Question: I want to plot a "fitted" mixed models regression by plotting predicted/fitted values and a regression line for each condition with SE's included. Unfortunately, the SE is not plotted (although I do think that the grey shading of the legend indicates that it is processed).
'newdat' contains the data to plot the predicted values (geom_point); 'nd' contains the data needed to plot the lines via geom_smooth().
'''
newdat <- structure(list(v0 = c(55L, 90L, 30L, 23L, 74L, 48L, 25L, 25L,
60L, 69L, 55L, 41L, 34L, 41L, 53L, 76L, 72L, 64L, 34L, 37L, 75L,
21L, 26L, 14L, 24L, 19L), treatment = structure(c(2L, 1L, 1L,
2L, 2L, 1L, 2L, 1L, 2L, 1L, 1L, 2L, 2L, 1L, 1L, 2L, 1L, 2L, 2L,
1L, 2L, 1L, 1L, 2L, 2L, 1L), .Label = c("hc", "nhc"), class = "factor"),
cse = c(2, 2, 6, 6, -4, -4, 5, 5, -4, -4, -3, -3, -2, -2,
3, 3, 2, 2, -4, -4, -7, -7, 4, 4, 2, 2), dv280 = structure(c(28.5954553607209,
29.0010807407473, 0.820231380215773, 3.35865456461513, 49.8359456217717,
24.461804847022, 6.23032836368822, 0.772936154511909, 41.8150506885472,
31.9089377911506, 25.2183508293096, 29.203718756273, 23.4674396239055,
18.5277638674685, 14.<PHONE>, 38.9009660948022, 22.6178239314942,
33.7517449606509, 26.9191029554161, 20.5609256858118, 55.5863616856965,
20.0644146304084, 2.85339319855906, 1.65402829619576, 10.8349022942953,
3.82267888202684), .Dim = c(26L, 1L), .Dimnames = list(c("1",
"2", "3", "4", "5", "6", "7", "8", "11", "12", "13", "14",
"15", "16", "17", "18", "19", "20", "21", "22", "23", "24",
"25", "26", "27", "28"), NULL)), plo = c(18.2940632968672,
8.70682874092615, -9.57004073754051, -7.05295432875793, 35.2691733515267,
14.2687966060566, -3.12208622604343, -8.52627071371677, 30.1788256344375,
18.2506947724591, 14.8705702665525, 20.3644901882128, 15.3980231727933,
10.4235410902273, 3.52894178176158, 22.3750340692014, 7.67201979003711,
21.2004011925819, 16.8945364920955, 10.6654316626679, 39.1117560188314,
4.71896161593837, -5.54649636719771, -8.03839072475669, 3.25706574634023,
-4.38303434571468), phi = c(38.8968474245745, 49.2953327405684,
11.2105034979721, 13.7702634579882, 64.4027178920167, 34.6548130879875,
15.5827429534199, 10.0721430227406, 53.4512757426569, 45.5671808098421,
35.5661313920666, 38.0429473243332, 31.5368560750176, 26.6319866447097,
24.7792783746264, 55.4268981204031, 37.5636280729513, 46.3030887287198,
36.9436694187367, 30.4564197089558, 72.0609673525617, 35.4098676448784,
11.2532827643158, 11.3464473171482, 18.4127388422504, 12.0283921097684
), tlo = c(18.2877068225676, 8.70360144639113, -9.57634287064189,
-7.05924355454202, 35.2646774598802, 14.2623725847359, -3.12908722334489,
-8.53331173874155, 30.1731979587424, 18.2458999214011, 14.8642422705033,
20.3570830595245, 15.3899100922942, 10.4154628193239, 3.52277889155111,
22.371071031997, 7.6676378822382, 21.1951836536363, 16.8880045983016,
10.6588146263129, 39.1077806378248, 4.71469379607788, -5.55429056032973,
-8.04514630529966, 3.24842694535383, -4.39101280006747),
thi = c(38.9032038988741, 49.2985600351034, 11.2168056310734,
13.7765526837723, 64.4072137836632, 34.6612371093081, 15.5897439507213,
10.0791840477654, 53.456903418352, 45.5719756609001, 35.5724593881158,
38.0503544530215, 31.5449691555168, 26.6400649156131, 24.7854412648369,
55.4308611576074, 37.5680099807502, 46.3083062676655, 36.9502013125306,
30.4630367453107, 72.0649427335683, 35.4141354647389, 11.2610769574479,
11.3532028976912, 18.4213776432368, 12.0363705641212)), .Names = c("v0",
"treatment", "cse", "dv280", "plo", "phi", "tlo", "thi"), row.names = c(1L,
2L, 3L, 4L, 5L, 6L, 7L, 8L, 11L, 12L, 13L, 14L, 15L, 16L, 17L,
18L, 19L, 20L, 21L, 22L, 23L, 24L, 25L, 26L, 27L, 28L), class =
"data.frame")
nd <- structure(list(v0 = c(55L, 90L, 30L, 23L, 74L, 48L, 25L, 25L,
60L, 69L, 55L, 41L, 34L, 41L, 53L, 76L, 72L, 64L, 34L, 37L, 75L,
21L, 26L, 14L, 24L, 19L), treatment = structure(c(2L, 1L, 1L,
2L, 2L, 1L, 2L, 1L, 2L, 1L, 1L, 2L, 2L, 1L, 1L, 2L, 1L, 2L, 2L,
1L, 2L, 1L, 1L, 2L, 2L, 1L), .Label = c("hc", "nhc"), class = "factor"),
cse = c(0, 0, 0, 0, 0, 0, 0, 0, 0, 0, 0, 0, 0, 0, 0, 0, 0,
0, 0, 0, 0, 0, 0, 0, 0, 0), dv280 = structure(c(32.0471186922315,
32.4527440722579, 11.1752213747477, 13.713644559147, 42.9326189587504,
17.5584781840008, 14.8594866924648, 9.4020944832885, 34.911724025526,
25.0056111281293, 20.0408558320436, 24.0262237590071, 20.0157762923948,
15.0761005359579, 19.3316050754599, 44.0784610920682, 26.0694872630048,
37.2034082921615, 20.0157762923948, 13.6575990227905, 43.5055400254093,
7.98359297012116, 9.75671986158034, 8.55735495921703, 14.2865656258059,
7.27434221353748), .Dim = c(26L, 1L), .Dimnames = list(c("1",
"2", "3", "4", "5", "6", "7", "8", "11", "12", "13", "14",
"15", "16", "17", "18", "19", "20", "21", "22", "23", "24",
"25", "26", "27", "28"), NULL)), plo = c(22.5072031474275,
13.0500664185171, 4.05863186267882, 5.77259649335957, 28.5121051842211,
9.29736790581986, 7.2048329083037, 1.78971324244184, 24.2096188947274,
11.7540646048434, 10.363946079095, 16.7677263682142, 13.0339097497873,
7.77962797988299, 10.0943827426394, 29.0914605330986, 11.9778881852231,
25.4951576099086, 13.0339097497873, 6.63425372645495, 28.8025761975293,
-0.238742065354621, 2.26914358668319, -1.1076157441286, 6.49404176281806,
-1.31100367364568), phi = c(41.5870342370355, 51.8554217259987,
18.2918108868166, 21.6546926249345, 57.3531327332797, 25.8195884621816,
22.5141404766259, 17.0144757241352, 45.6138291563245, 38.2571576514153,
29.7177655849923, 31.2847211497999, 26.9976428350024, 22.3725730920328,
28.5688274082805, 59.0654616510377, 40.1610863407866, 48.9116589744144,
26.9976428350024, 20.6809443191261, 58.2085038532893, 16.2059280055969,
17.2442961364775, 18.2223256625627, 22.0790894887938, 15.8596881007206
), tlo = c(22.500339650347, 13.<PHONE>, 4.0494338564546,
5.76435239847513, 28.5075637077657, 9.28944290164532, 7.19628070358881,
1.78111359966419, 24.2035002837825, 11.7491226514857, 10.3571796788833,
16.7587079630338, 13.<PHONE>, 7.77065645403329, 10.0872945063297,
29.<PHONE>, 11.9732407398515, 25.4895645373964, 13.<PHONE>,
6.62493376528452, 28.7981219380453, -0.246704406534527, 2.26040076852036,
-1.1143904969611, 6.4856407045028, -1.3186296516059), thi = c(41.593897734116,
51.8587972930328, 18.3010088930408, 21.6629367198189, 57.3576742097352,
25.8275134663562, 22.5226926813408, 17.0230753669128, 45.6199477672694,
38.2620996047729, 29.7245319852039, 31.2937395549803, 27.0070180913427,
22.3815446178825, 28.5759156445901, 59.0698315173204, 40.1657337861582,
48.9172520469266, 27.0070180913427, 20.6902642802966, 58.2129581127733,
16.2138903467768, 17.2530389546403, 18.2291004153952, 22.0874905471091,
15.8673140786809)), .Names = c("v0", "treatment", "cse",
"dv280", "plo", "phi", "tlo", "thi"), row.names = c(1L, 2L, 3L,
4L, 5L, 6L, 7L, 8L, 11L, 12L, 13L, 14L, 15L, 16L, 17L, 18L, 19L,
20L, 21L, 22L, 23L, 24L, 25L, 26L, 27L, 28L), class = "data.frame")
p <- ggplot(data=newdat, mapping=aes(x=v0, y=dv280, colour=treatment)) +
geom_point() +
geom_smooth(data=nd, method='lm', se=TRUE) +
scale_colour_discrete(guide=guide_legend(title.position='left', title.hjust=1))
p + .mytheme + coord_cartesian(xlim=c(-20,100)) +
geom_hline(yintercept=0, colour='gray35', linetype='dashed') +
geom_vline(xintercept=0, colour='gray35', linetype='dashed')
'''
This is all nice and dandy but unfortunately, the SE is not displayed:

I don't get why the SE is dropped (or perhaps overwritten by/with something else, given that the legend appears to indicate that the SE parameter is seen and recognized).
The code to generate 'newdat' and 'nd' is as follows with the main difference that for 'nd' the value for 'cse' is set to zero.
'''
m <- lmer(dv280 ~ 1 + v0:treatment + cse + (0 + v0 | pp), data=dat, REML=TRUE)
newdat <- data.frame(
v0=dat$v0,
treatment=dat$treatment,
cse=dat$cse,
dv280=0)
newdat <- newdat[-c(9,10),]
mm <- model.matrix(terms(m), newdat)
newdat$dv280 <- mm %*% fixef(m)
pvar1 <- diag(mm %*% tcrossprod(vcov(m), mm))
tvar1 <- pvar1 + VarCorr(m)$pp[1]
newdat <- data.frame(newdat, plo=newdat$dv280 - 2 * sqrt(pvar1), phi=newdat$dv280 + 2 * sqrt(pvar1),
tlo=newdat$dv280 - 2 * sqrt(tvar1), thi=newdat$dv280 + 2 * sqrt(tvar1))
nd <- data.frame(
v0=dat$v0,
treatment=dat$treatment,
cse=0,
dv280=0)
nd <- nd[-c(9,10),]
mm <- model.matrix(terms(m), nd)
nd$dv280 <- mm %*% fixef(m)
pvar1 <- diag(mm %*% tcrossprod(vcov(m), mm))
tvar1 <- pvar1 + VarCorr(m)$pp[1]
nd <- data.frame(nd, plo=nd$dv280 - 2 * sqrt(pvar1), phi=nd$dv280 + 2 * sqrt(pvar1),
tlo=nd$dv280 - 2 * sqrt(tvar1), thi=nd$dv280 + 2 * sqrt(tvar1))
'''
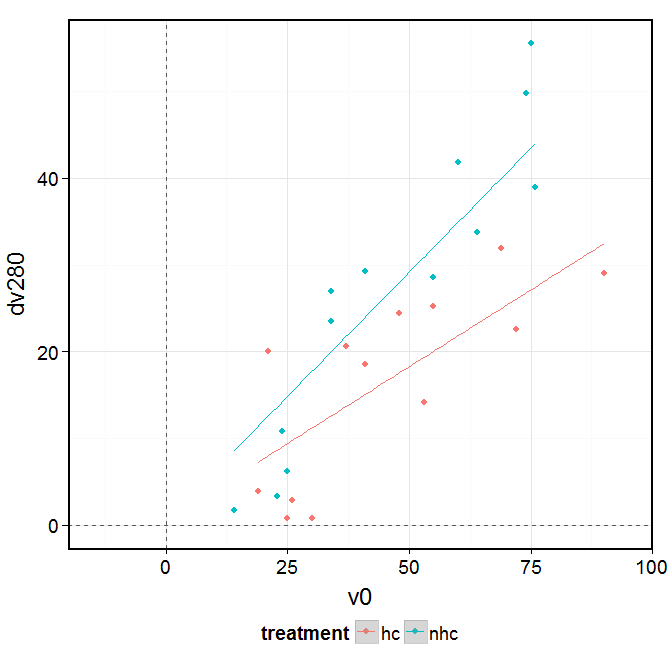
Answer: In your code,
'''
p <- ggplot(data=newdat, mapping=aes(x=v0, y=dv280, colour=treatment)) +
geom_point() +
geom_smooth(data=nd, method='lm', se=TRUE) +
scale_colour_discrete(guide=guide_legend(title.position='left', title.hjust=1))
'''
You use 'newdat' as the dataset in 'geom_points(...)', and 'nd' in 'geom_smooth(...)'. The problem is that 'nd' apparently contains the fitted values (e.g. the predictions). So the se around the "data" from 'nd' is 0. You can see the by typing:
'''
p <- ggplot(data=nd, mapping=aes(x=v0, y=dv280, colour=treatment)) +
geom_point() +
geom_smooth(data=nd, method='lm', se=TRUE) +
scale_colour_discrete(guide=guide_legend(title.position='left', title.hjust=1))
'''

The points in 'nd' lie perfectly on a line, so 'se=0'. If the point of using 'nd' is to calculate the 'lm' using some subset of your data, then provide that as the dataset to 'geom_smooth(...)'. For example, the code below plots all the points, but 'lm' is done on the subset where 'dv280 > 5':
'''
p <- ggplot(data=newdat, mapping=aes(x=v0, y=dv280, colour=treatment)) +
geom_point() +
geom_smooth(data=subset(newdat,dv280>5), method='lm', se=TRUE) +
scale_colour_discrete(guide=guide_legend(title.position='left', title.hjust=1))
'''
In response to OP's comment.
It looks like you are fitting an 'lme model' to 'dat$dv280'. So the is in 'dat'. On the other hand, 'newdat$dv280' is the based on the model parameters and a model matrix containing 'v0', 'treatment', and 'cse'. In addition, 'nd$dv280' is the based on 'v0' and 'treatment', with 'cse=0'. So it is not surprising that a plot of 'nd$dv280' vs. 'v0', grouped by 'treatment', will be perfectly linear. Nowhere in your 'ggplot' code are you plotting the actual data (e.g., 'dat$dv280'). The apparent scatter is solely due to the effect of 'cse'. So at this point I'm not really sure what you are trying to demonstrate with this plot (??).